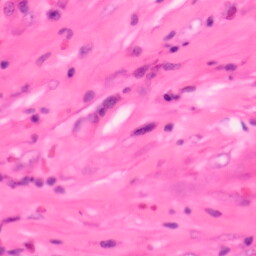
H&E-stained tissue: Colon